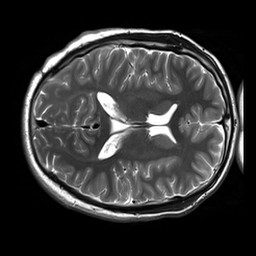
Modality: T2w
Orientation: axial
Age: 25
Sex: male
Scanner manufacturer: siemens
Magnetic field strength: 3 T
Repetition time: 8.53 s
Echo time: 0.091 s